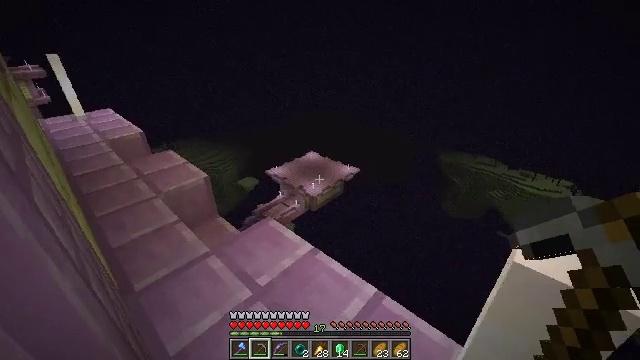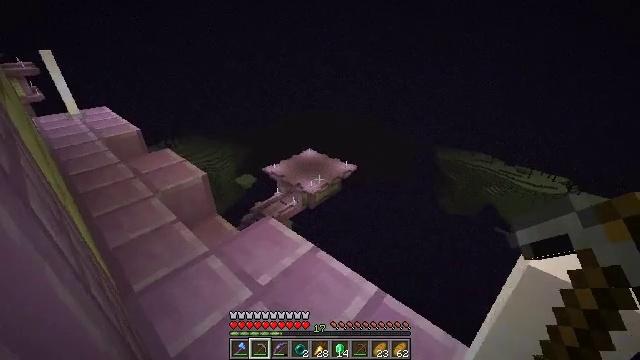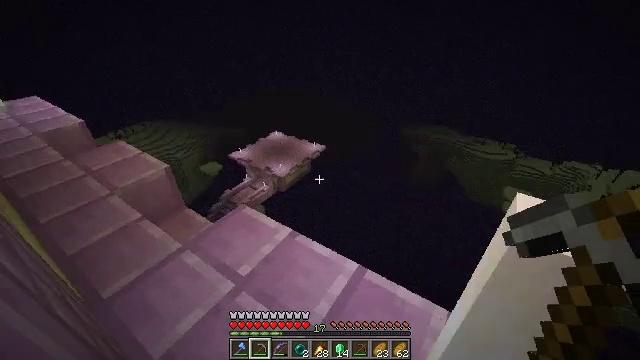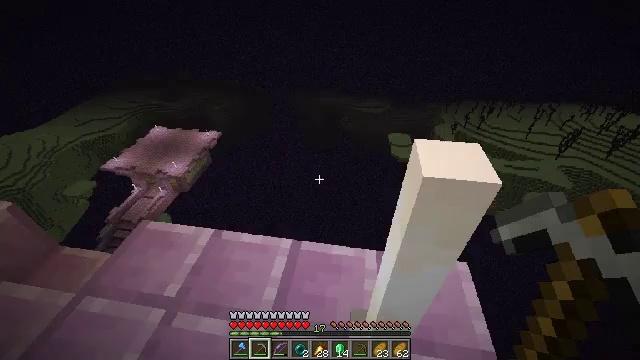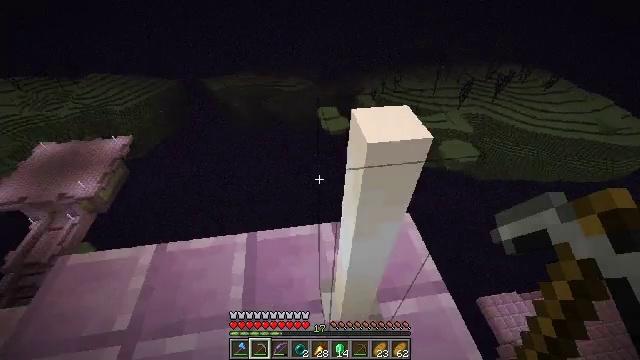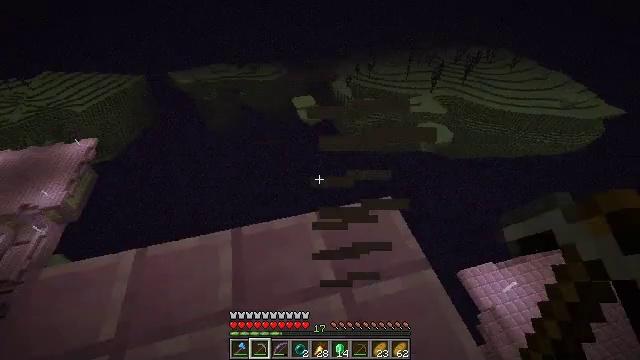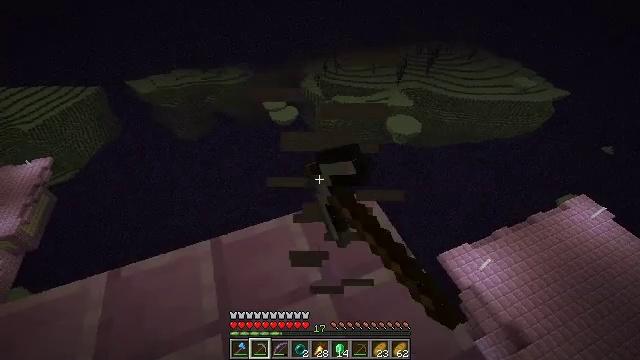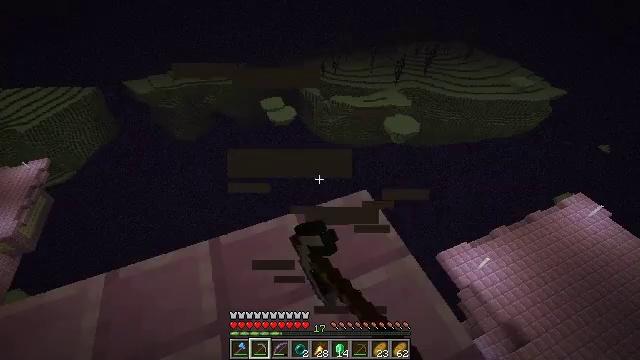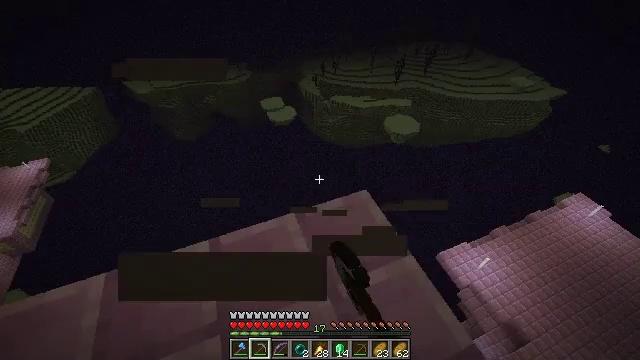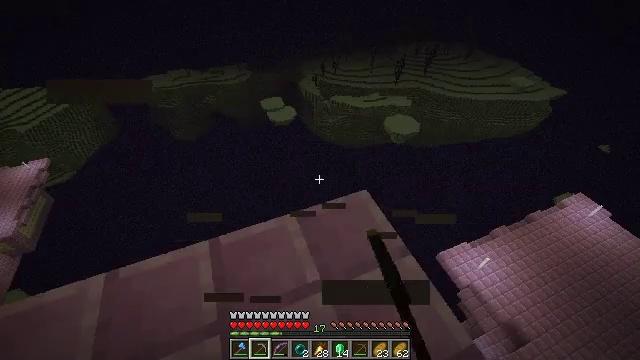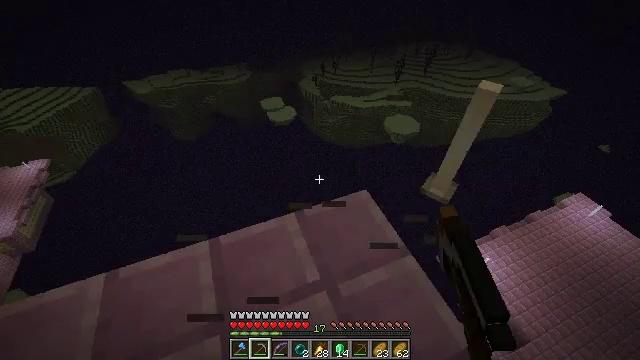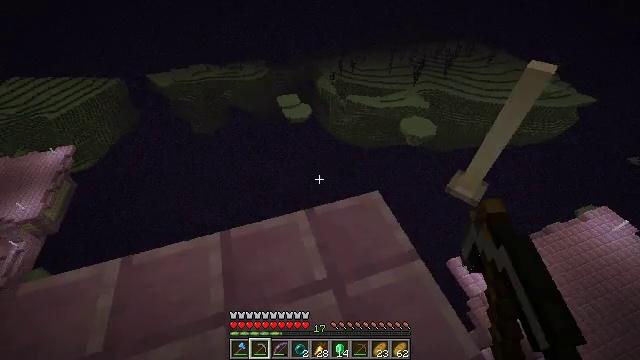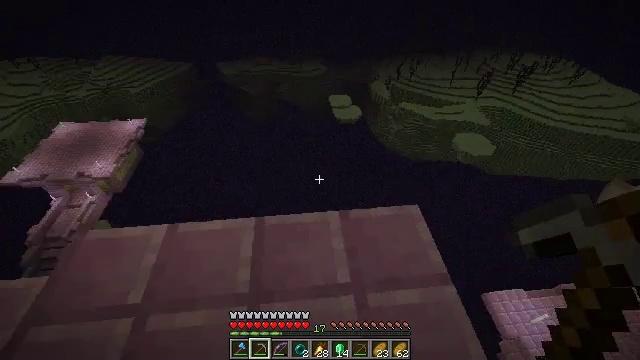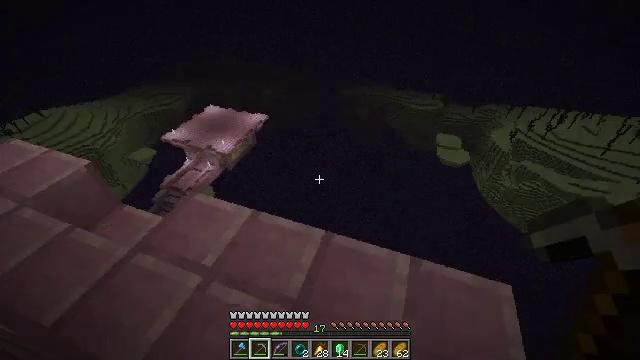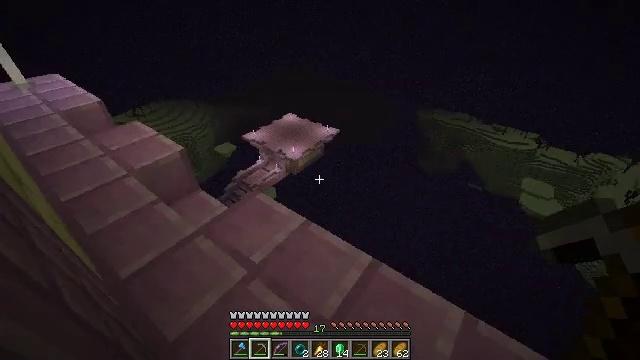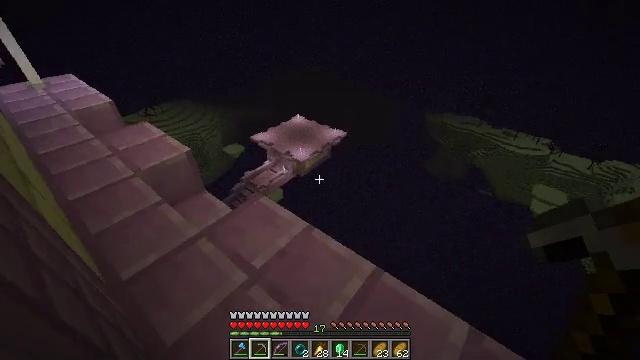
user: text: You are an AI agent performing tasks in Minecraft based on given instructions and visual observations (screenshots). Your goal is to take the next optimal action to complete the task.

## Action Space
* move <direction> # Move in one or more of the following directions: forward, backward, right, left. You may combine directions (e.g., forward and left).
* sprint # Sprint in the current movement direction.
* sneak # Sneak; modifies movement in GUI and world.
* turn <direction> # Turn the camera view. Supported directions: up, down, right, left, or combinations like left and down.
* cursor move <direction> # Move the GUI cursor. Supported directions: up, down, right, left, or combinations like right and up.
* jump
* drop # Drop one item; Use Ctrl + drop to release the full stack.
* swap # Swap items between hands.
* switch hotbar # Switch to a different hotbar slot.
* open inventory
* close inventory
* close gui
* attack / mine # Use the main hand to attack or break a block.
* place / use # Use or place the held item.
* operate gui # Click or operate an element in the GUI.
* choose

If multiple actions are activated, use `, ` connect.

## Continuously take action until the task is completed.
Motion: motion action
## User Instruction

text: Destroy the end rod to pick it up.
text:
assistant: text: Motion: move forward, sneak
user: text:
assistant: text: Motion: move forward, sneak, turn right and down
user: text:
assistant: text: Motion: move forward, sneak, turn right and down
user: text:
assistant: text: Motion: move forward, sneak, turn right and down
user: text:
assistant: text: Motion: sneak, turn right and down, attack / mine
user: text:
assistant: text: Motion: sneak, turn right, attack / mine
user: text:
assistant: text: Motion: sneak, attack / mine
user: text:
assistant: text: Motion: sneak, attack / mine
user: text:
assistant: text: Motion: sneak, attack / mine
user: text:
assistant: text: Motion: sneak, attack / mine
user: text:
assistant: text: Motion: sneak, turn left, attack / mine
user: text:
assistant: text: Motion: sneak, turn left, attack / mine
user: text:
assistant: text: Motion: move forward, sneak, turn left and up, attack / mine
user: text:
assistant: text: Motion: move forward, sneak, turn left and up
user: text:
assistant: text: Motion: move forward, sneak, turn left
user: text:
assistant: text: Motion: move forward, sneak, turn left
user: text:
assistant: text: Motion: move forward, sneak, turn left
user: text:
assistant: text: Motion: move forward, sneak, turn left
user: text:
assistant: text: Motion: move forward, sneak, turn left
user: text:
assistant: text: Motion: move forward, sneak, turn left
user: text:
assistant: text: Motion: move forward, sneak
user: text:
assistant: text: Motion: move forward, sneak
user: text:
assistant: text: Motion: move forward, sneak
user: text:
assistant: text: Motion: move forward, sneak, turn left
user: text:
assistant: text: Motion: move forward, sneak, turn left and up
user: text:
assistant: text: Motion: move forward, sneak, turn left
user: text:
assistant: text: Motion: move forward, sneak, turn left
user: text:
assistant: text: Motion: move forward, sneak
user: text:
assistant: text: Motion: move forward, sneak
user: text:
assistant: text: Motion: move forward and move left, sneak